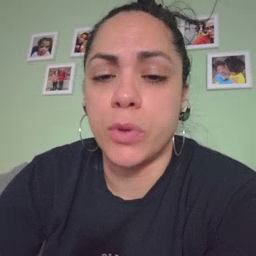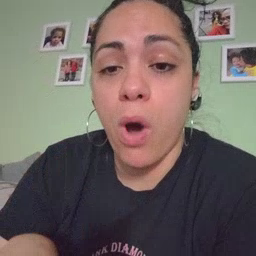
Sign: quiet